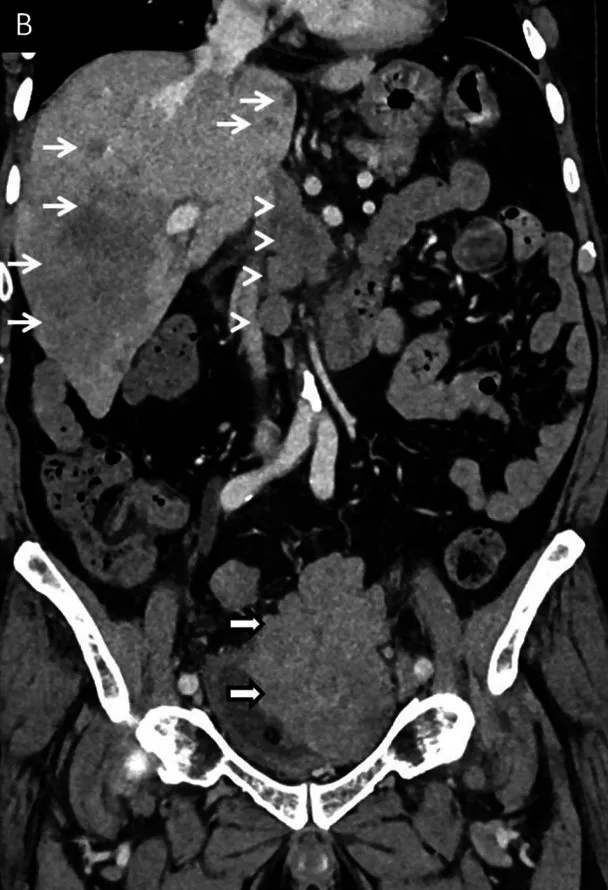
B - Coronal contrast-enhanced CT images arterial phase showing lobulated enhancing bladder mass (thick arrows), venous phase CT images showing paravesical extension (black arrows) with bulky retroperitoneal and abdominal lymphadenopathy (arrowheads) and multiple liver metastases (white arrows).
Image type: radiology (ct)